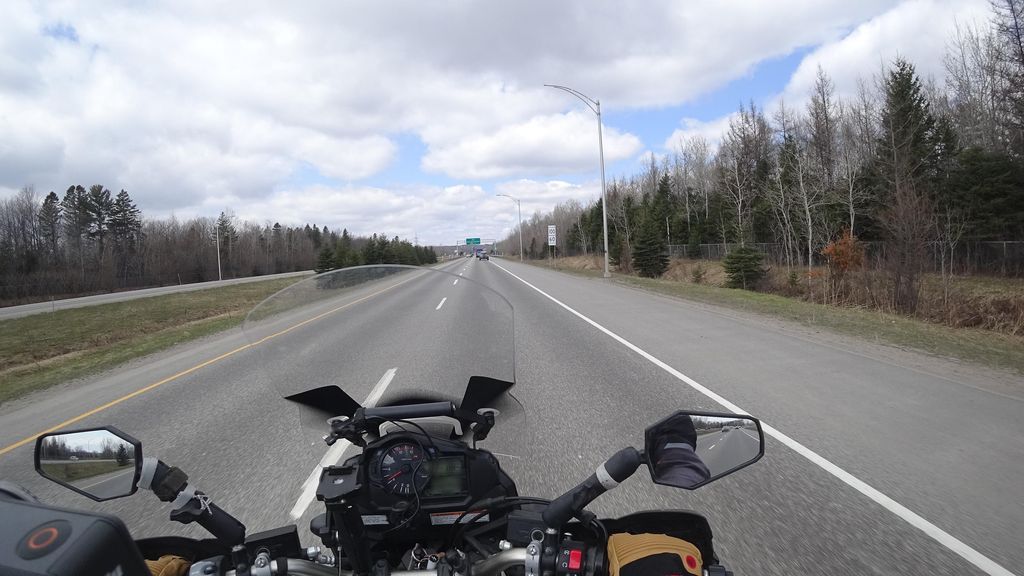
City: quebec_city